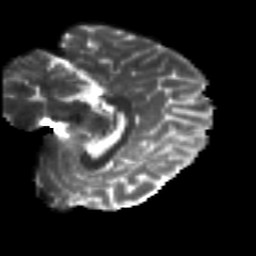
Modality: T2w
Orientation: sagittal
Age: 32
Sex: female
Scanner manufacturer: siemens
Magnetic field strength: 3 T
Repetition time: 8.8 s
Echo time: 0.085 s